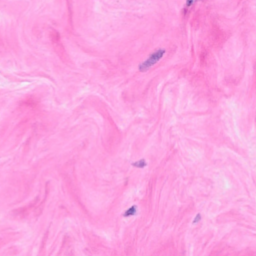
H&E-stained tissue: Breast